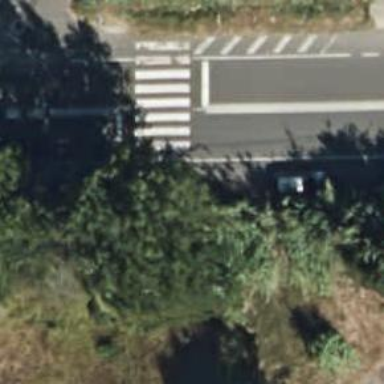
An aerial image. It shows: Marked road crossing.